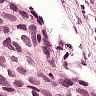
Metastatic tissue present: yes